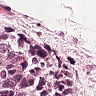
Metastatic tissue present: yes